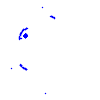
Particle: electron